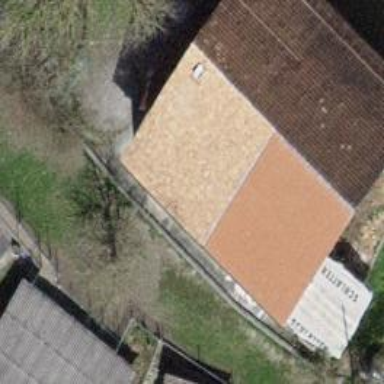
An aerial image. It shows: Barn.